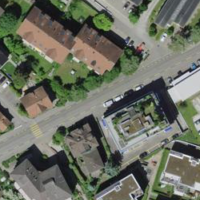
EUNIS habitat code: 54
Species observed at this site:
Geranium sanguineum